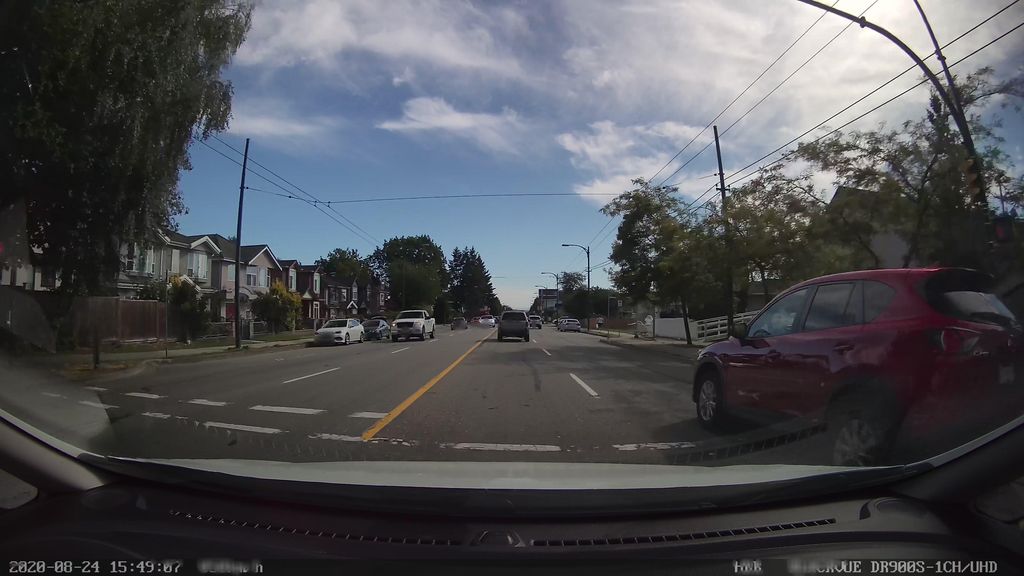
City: vancouver